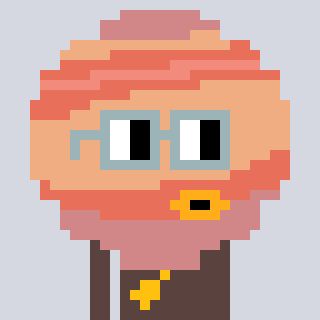
a pixel art character with square dark gray glasses, a jupiter-shaped head and a darkbrown-colored body on a cool background